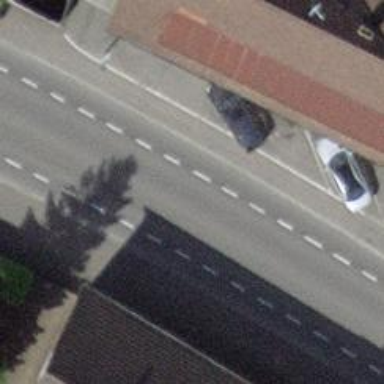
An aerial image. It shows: Primary highway with asphalt surface. There are sidewalks on both sides and designated cycle lane.